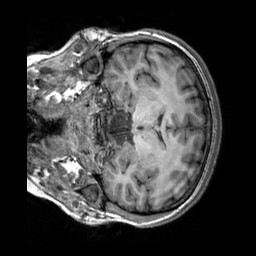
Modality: T1w
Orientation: coronal
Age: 21
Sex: female
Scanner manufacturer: siemens
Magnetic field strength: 3 T
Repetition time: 2.3 s
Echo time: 0.00303 s